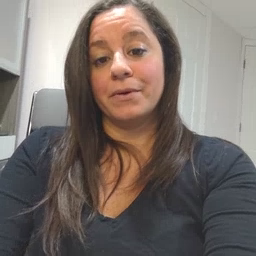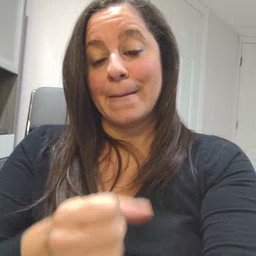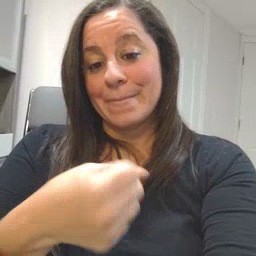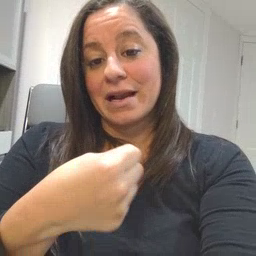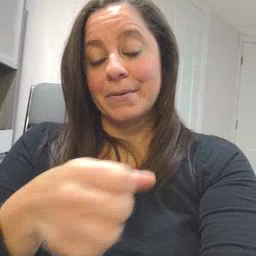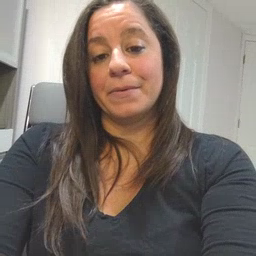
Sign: make